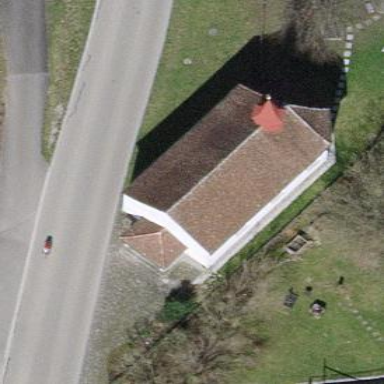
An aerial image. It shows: Place of worship.